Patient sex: M
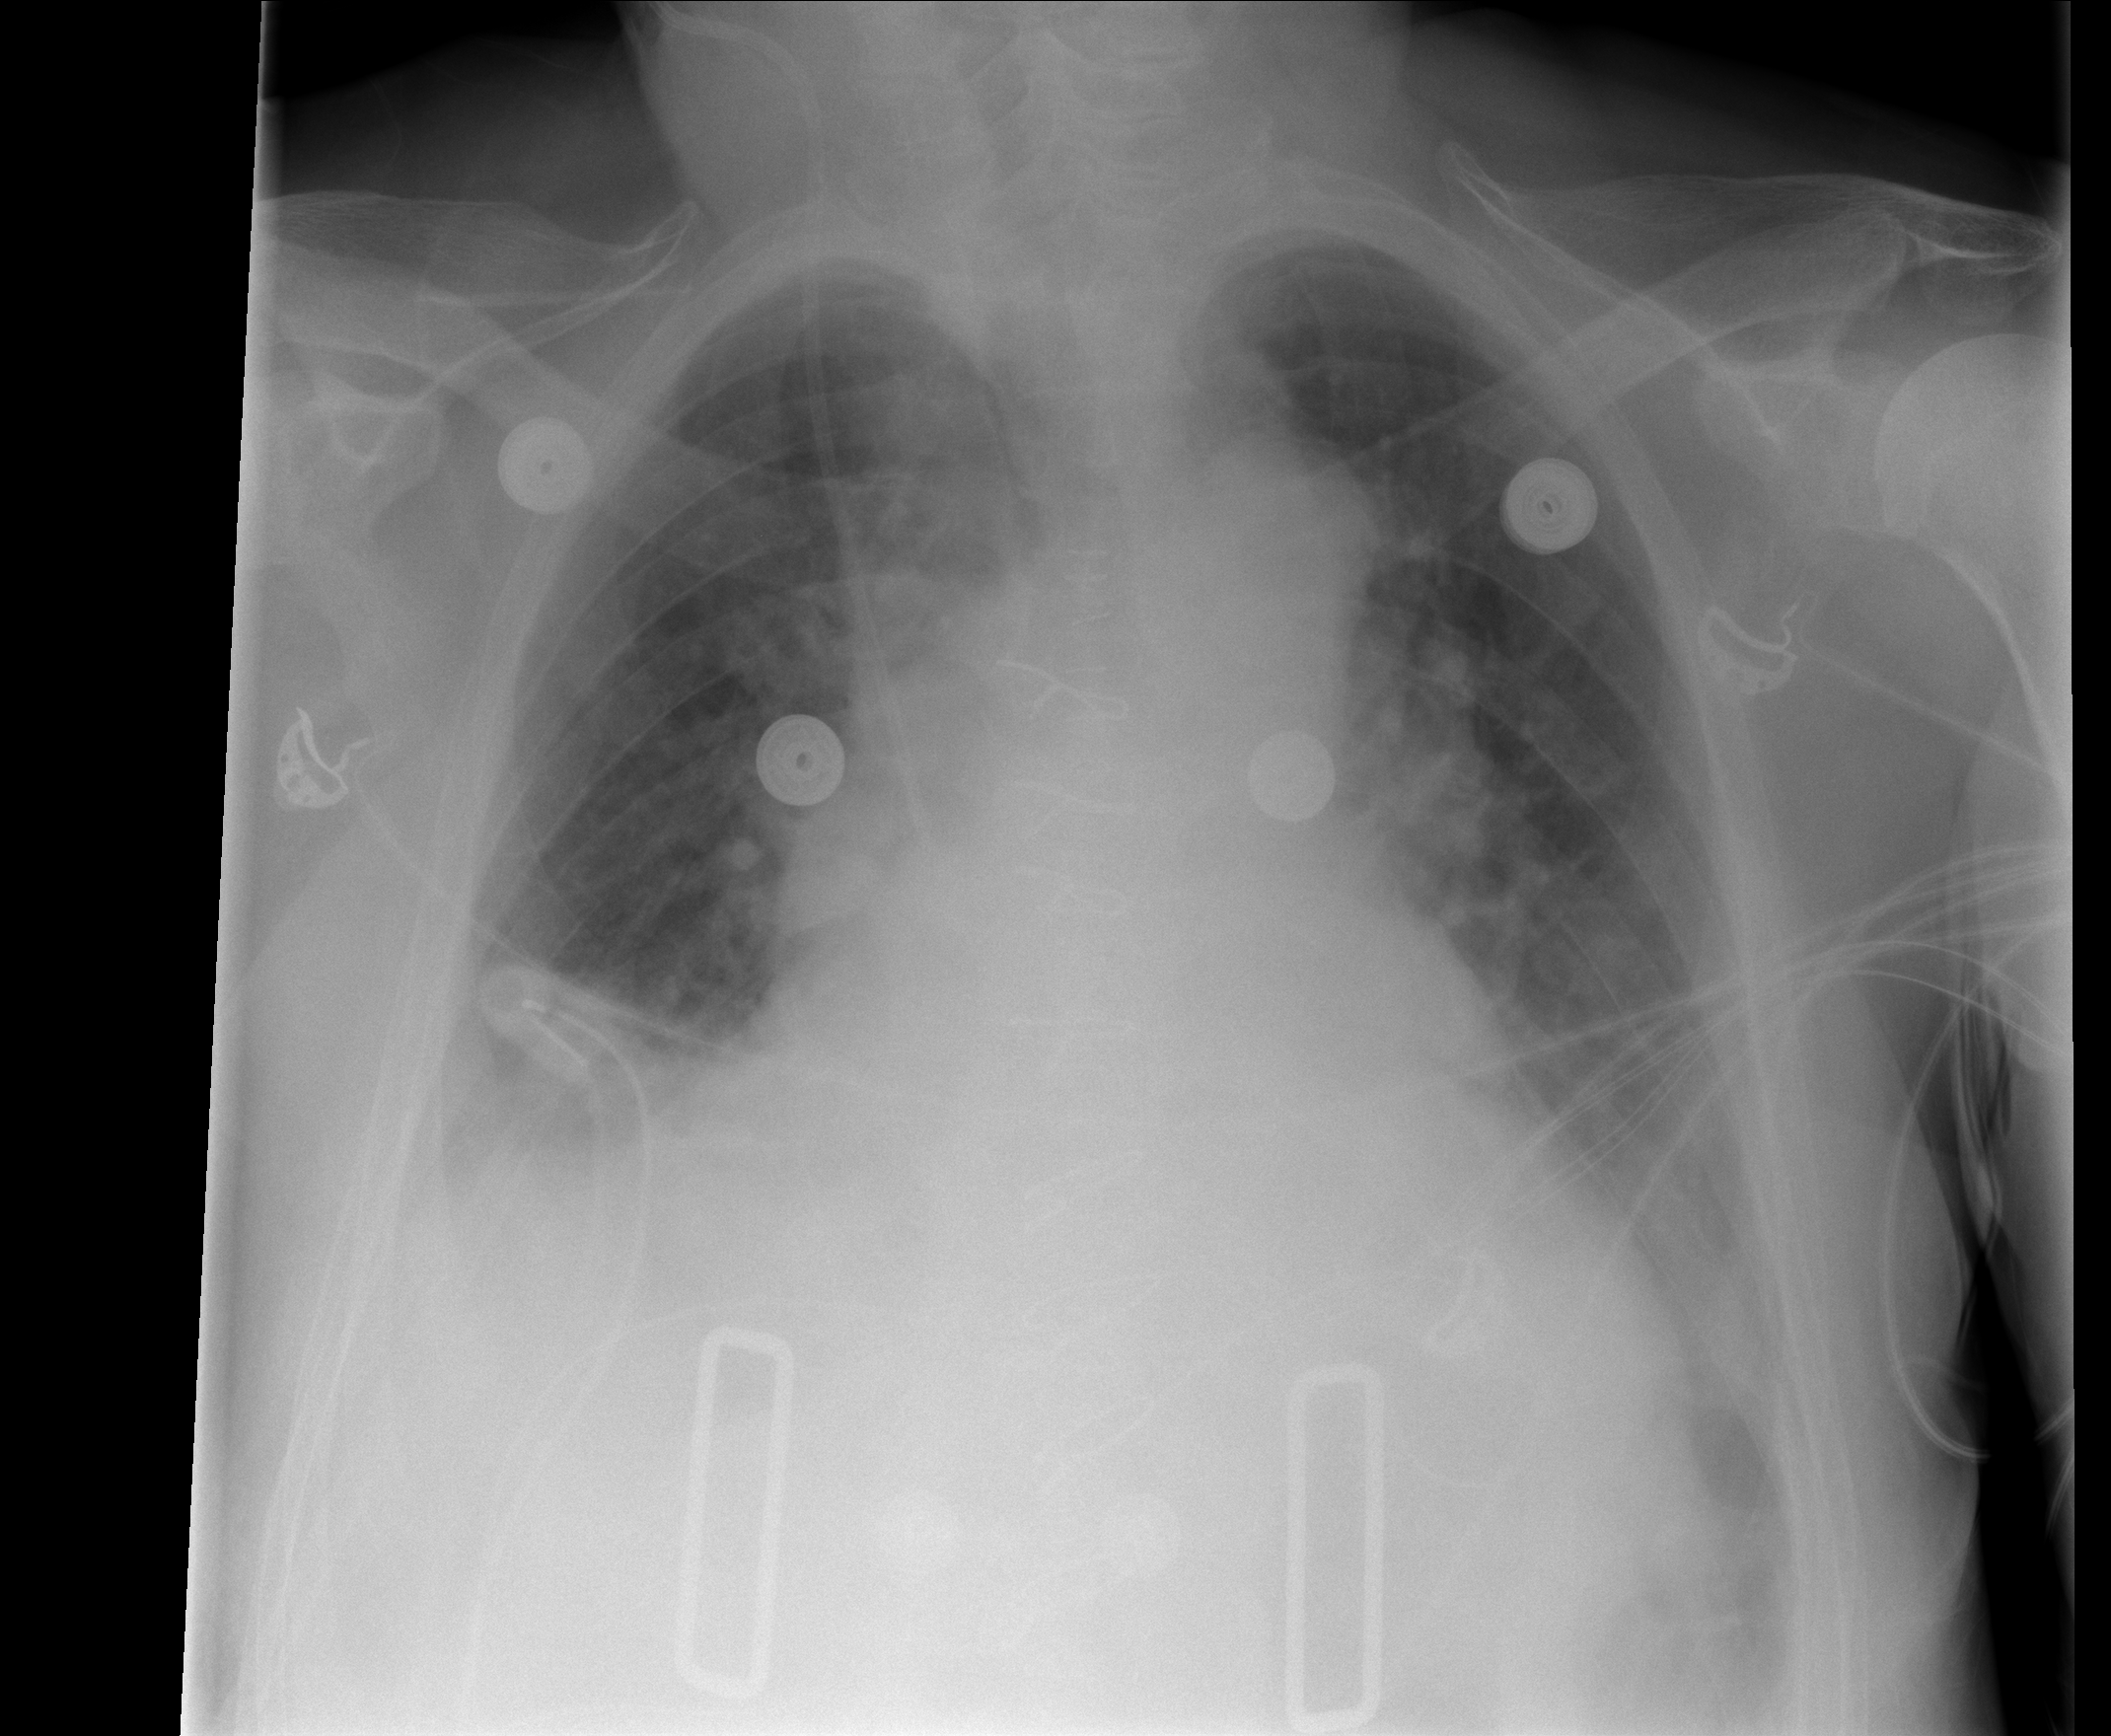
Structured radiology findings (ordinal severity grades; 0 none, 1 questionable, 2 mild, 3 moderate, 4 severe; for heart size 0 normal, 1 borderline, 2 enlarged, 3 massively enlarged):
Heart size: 2
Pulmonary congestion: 2
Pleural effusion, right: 2
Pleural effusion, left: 1
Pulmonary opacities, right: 0
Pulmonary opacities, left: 0
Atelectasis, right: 2
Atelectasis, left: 2